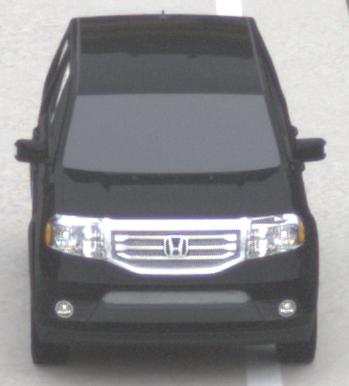
Make: Honda
Model: Pilot
Detailed model: Gen. 2 Facelift
Model produced from: 2012
Model produced until: 2015
Doors: 5
Color: black
Road condition: dry road
Daytime: midday
Contrast: low contrast